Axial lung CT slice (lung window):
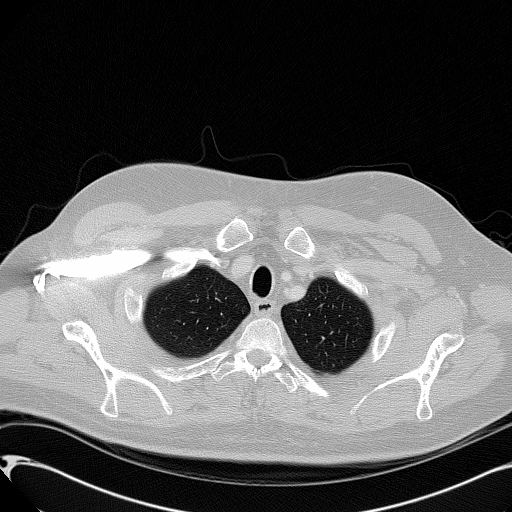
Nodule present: no